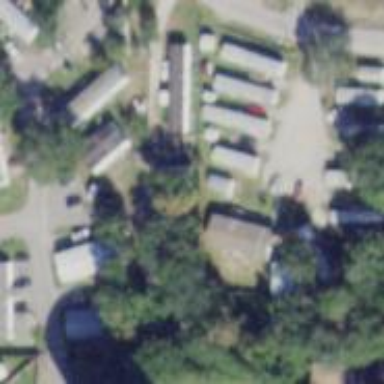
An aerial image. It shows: Residential area designated as trailer park.